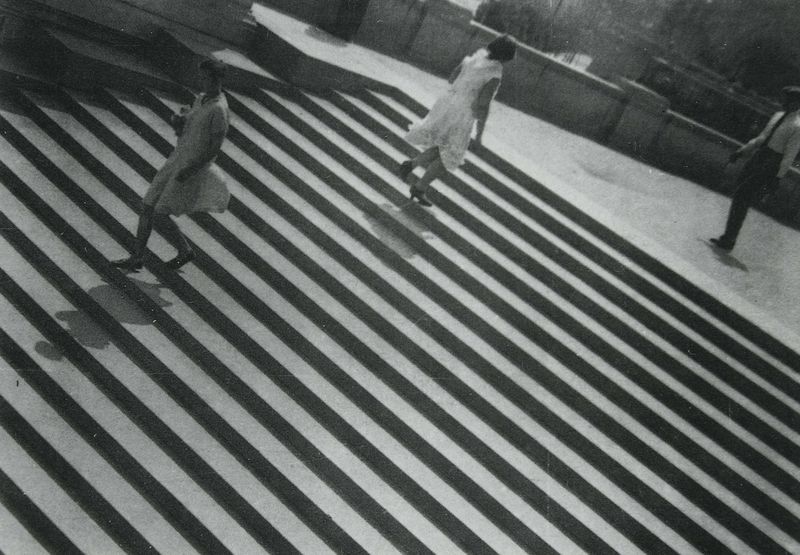
Titel: Die Stufen
Künstler: Alexandr Rodtschenko
Schlagwörter: mann, schatten, weiß, frauen, femmes, frau, kleid, kleider, licht, architektur, sommer, schuhe, treppe, krawatte, stufen, foto, fotografie, escalier, treppenstufen, contraste, noir et blanc, photo, descente, marches, brisure, diagonales, escaliers, linéarité, montee, obliques